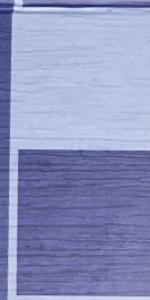
Label: Empty